Question: Here is file structure of my JSF application.

'User' directory is secured & one needs to authenticate to see 'user/success.xhtml'. 'user/success.xhtml' has a button which is used to logout. That button submits form to following method.
'''
public String logout(){
HttpSession session = (HttpSession)FacesContext.getCurrentInstance().getExternalContext().getSession(false);
session.invalidate();
return "index";
}
'''
Last line of above method is there to redirect user to 'index.xhtml', as 'index.xhtml' is not in the same directory as 'user/success.xhtml' so I am getting following error.
> Unable to find matching navigation case with from-view-id
'/user/success.xhtml' for action '#{AccContrl.logout()}' with outcome
'index'
How can I redirect to a file present up in the hierarchy?
I tried 'return "/../index";' but it didn't work.
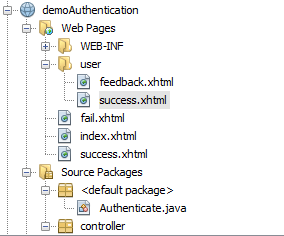
Answer: The navigation outcome represents a view ID. If it does not start with '/', then it is interpreted relative to the current path. If it starts with '/', then it is interpreted relative to the web root.
So, just use '/index'.
'''
return "/index";
'''
---
to the concrete problem, you should be redirecting here, not navigating. Not only because you should always perform a redirect when you intend to naviage away after POST, but also because the invalidated session is still present in the current request/response, but only not anymore in the next one.
'''
return "/index?faces-redirect=true";
'''
### See also:
- <URL>